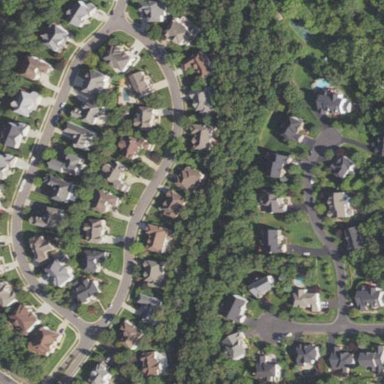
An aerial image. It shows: Residential area covered with grass.